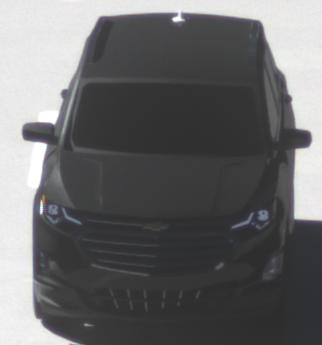
Make: Chevrolet
Model: Equinox
Detailed model: Gen. 2
Model produced from: 2015
Model produced until: 2017
Doors: 5
Color: black
Road condition: wet road
Daytime: morning or afternoon
Contrast: high contrast